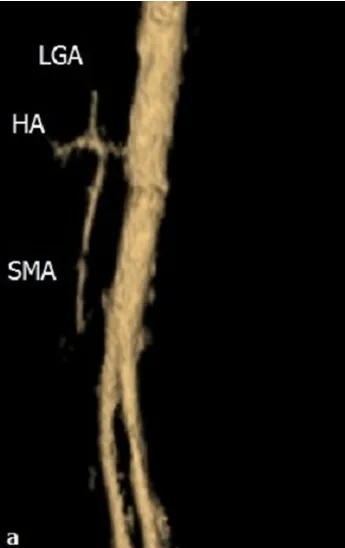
A: 3D volume rendered images showed a celiacomesenteric trunk divided in two branches: superior branche (hepato-gastro-splenic trunk or celiac trunk) and inferior branche superior mesenteric artery (SMA).
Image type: radiology (ct)